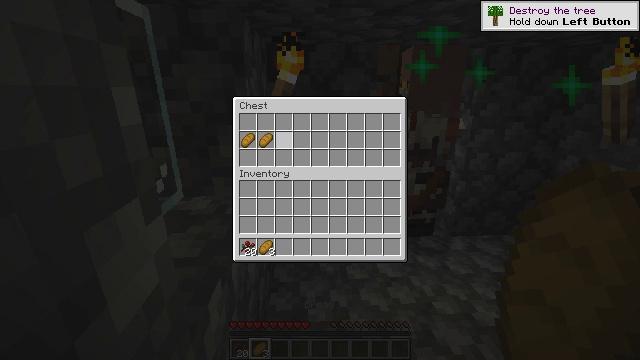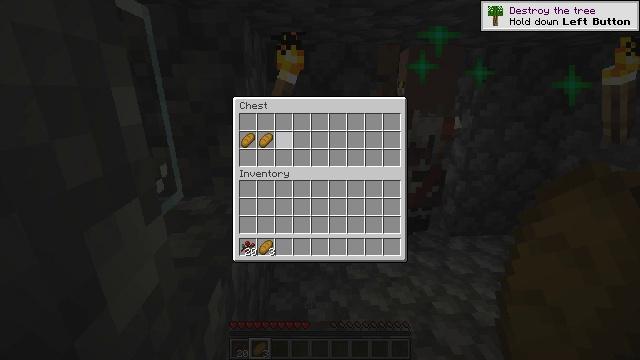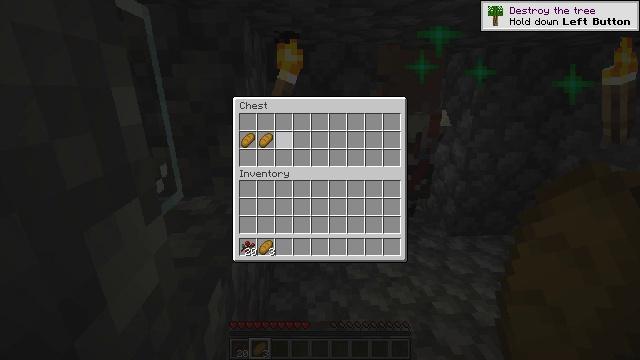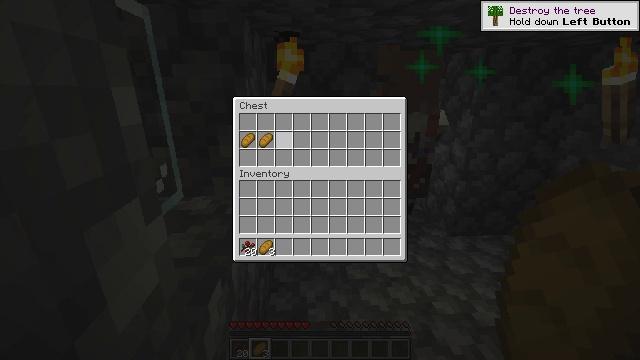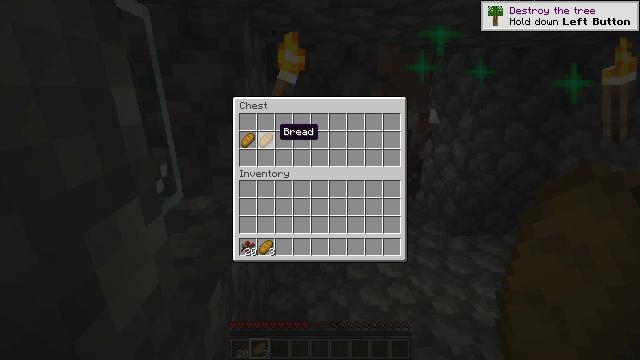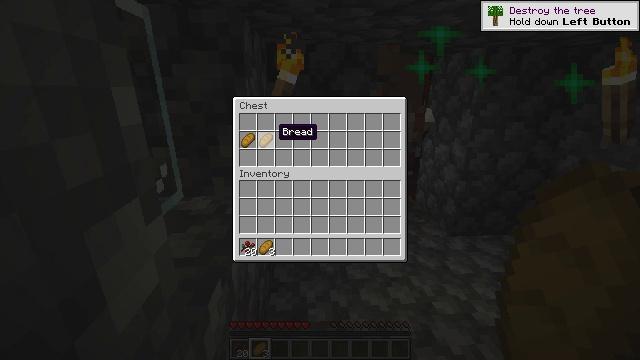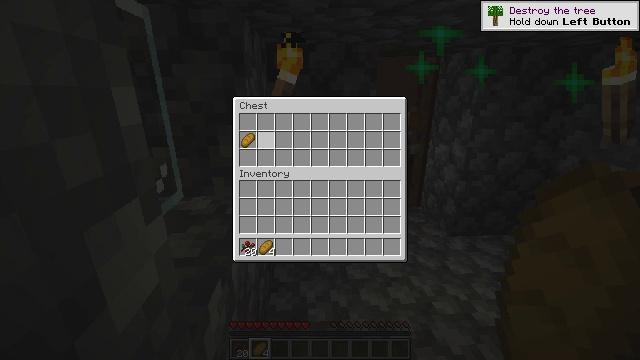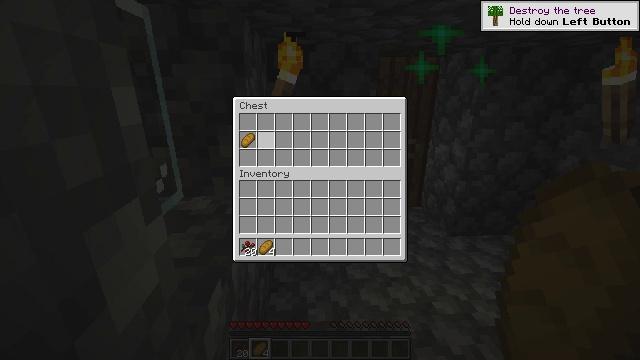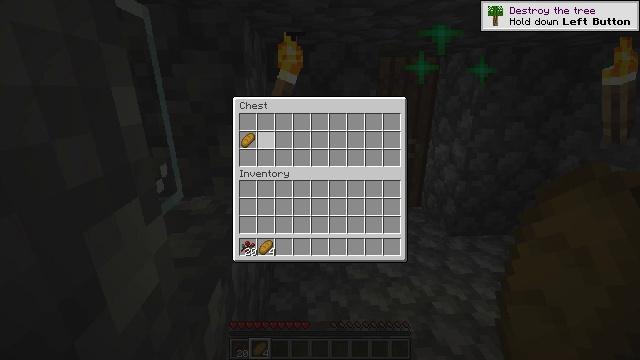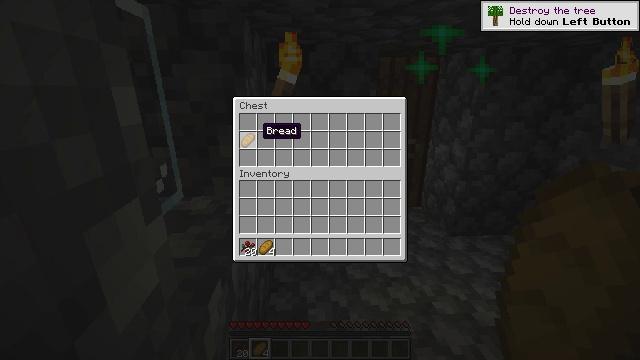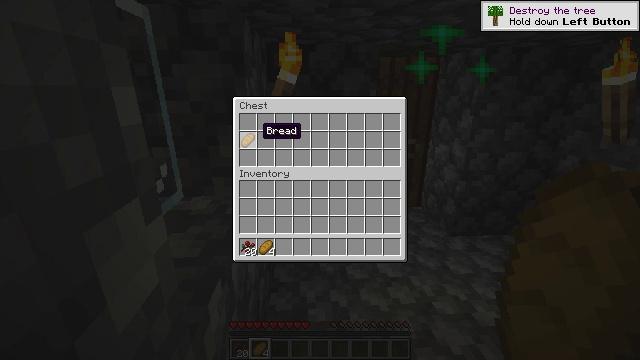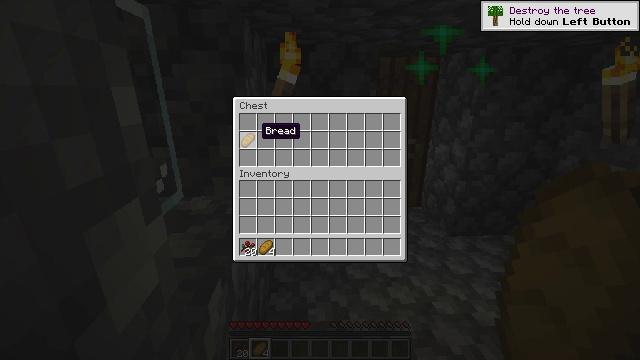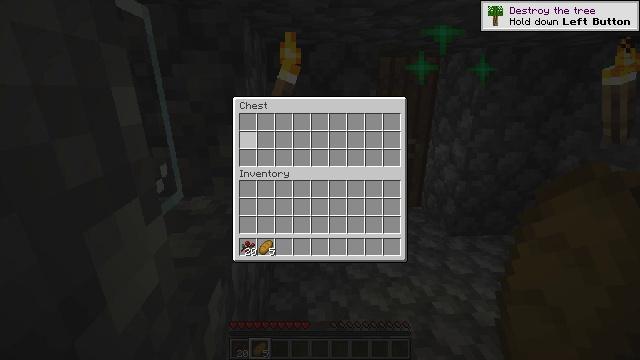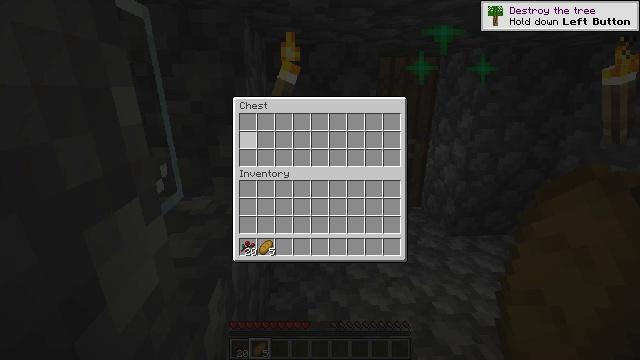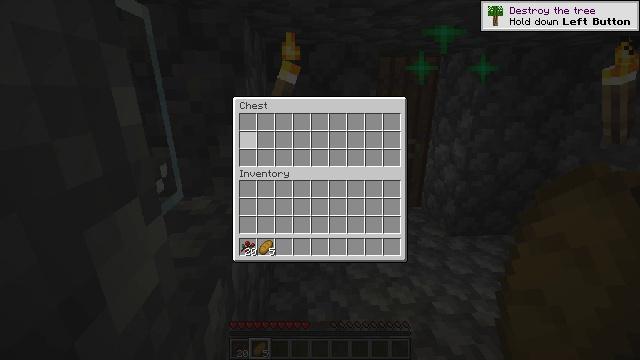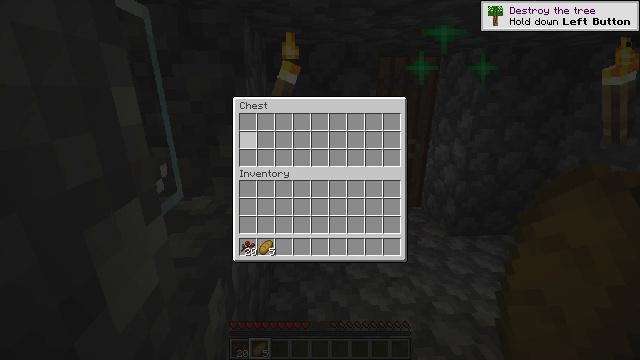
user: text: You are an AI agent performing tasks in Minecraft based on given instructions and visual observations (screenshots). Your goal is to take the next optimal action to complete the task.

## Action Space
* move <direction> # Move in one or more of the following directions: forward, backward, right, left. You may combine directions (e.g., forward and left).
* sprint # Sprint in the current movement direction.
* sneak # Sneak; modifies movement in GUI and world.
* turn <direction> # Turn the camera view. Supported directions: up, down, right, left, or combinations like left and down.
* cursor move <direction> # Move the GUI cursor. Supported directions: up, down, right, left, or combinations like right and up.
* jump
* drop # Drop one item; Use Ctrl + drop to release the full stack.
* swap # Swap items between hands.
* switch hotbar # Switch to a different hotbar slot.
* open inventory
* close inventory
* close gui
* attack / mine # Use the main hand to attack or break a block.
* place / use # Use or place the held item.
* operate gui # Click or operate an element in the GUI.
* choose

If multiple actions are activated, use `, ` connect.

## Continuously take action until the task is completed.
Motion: motion action
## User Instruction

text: Mine the blue bed to pick it up.
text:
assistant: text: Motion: sneak
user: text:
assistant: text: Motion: sneak, operate gui
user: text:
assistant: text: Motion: sneak, operate gui
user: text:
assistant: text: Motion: sneak
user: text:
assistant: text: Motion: sneak
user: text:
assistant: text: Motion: sneak, operate gui
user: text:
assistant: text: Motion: sneak, operate gui
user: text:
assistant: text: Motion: sneak
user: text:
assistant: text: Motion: sneak, cursor move left
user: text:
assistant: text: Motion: sneak
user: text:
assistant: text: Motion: sneak
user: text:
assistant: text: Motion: sneak, operate gui
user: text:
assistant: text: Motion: sneak, operate gui
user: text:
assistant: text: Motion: sneak, operate gui
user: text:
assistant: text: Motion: sneak
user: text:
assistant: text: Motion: sneak
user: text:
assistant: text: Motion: no_op
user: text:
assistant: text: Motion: no_op
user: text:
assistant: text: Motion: turn right, close gui
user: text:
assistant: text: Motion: turn right and down
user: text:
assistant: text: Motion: turn right
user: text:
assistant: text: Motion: turn right and up
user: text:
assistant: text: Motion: move forward
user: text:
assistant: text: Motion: move forward, turn left
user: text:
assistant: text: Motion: move forward
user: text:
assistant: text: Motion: move forward
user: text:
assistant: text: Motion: move forward and move left, turn left
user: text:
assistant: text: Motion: move forward and move left, turn left
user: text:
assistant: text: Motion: move forward and move left, turn left
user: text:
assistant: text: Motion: move forward and move left, turn left